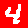
Digit: 4